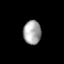
Tissue: lung
Cell type: Others
Senescence score: 0.2121
Nuclear area (px): 416
Mean DAPI intensity: 166.135